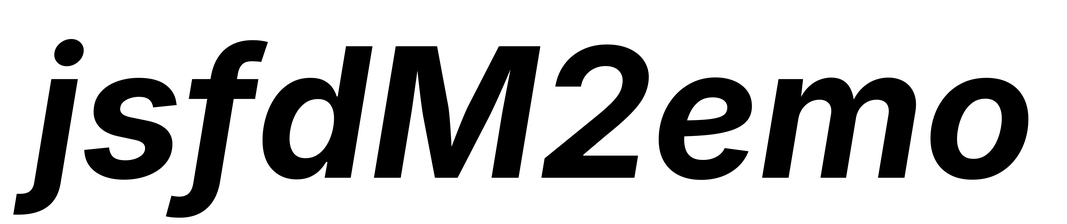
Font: Inter-Italic_Bold_Italic